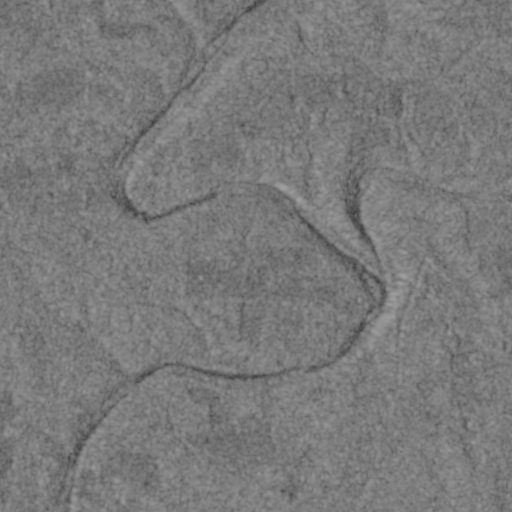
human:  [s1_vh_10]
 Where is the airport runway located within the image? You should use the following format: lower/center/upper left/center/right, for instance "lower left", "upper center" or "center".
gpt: The airport runway is located in the center of the image.
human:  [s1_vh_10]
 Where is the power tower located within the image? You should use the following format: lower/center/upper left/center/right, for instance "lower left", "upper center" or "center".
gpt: There is no power tower in the image.

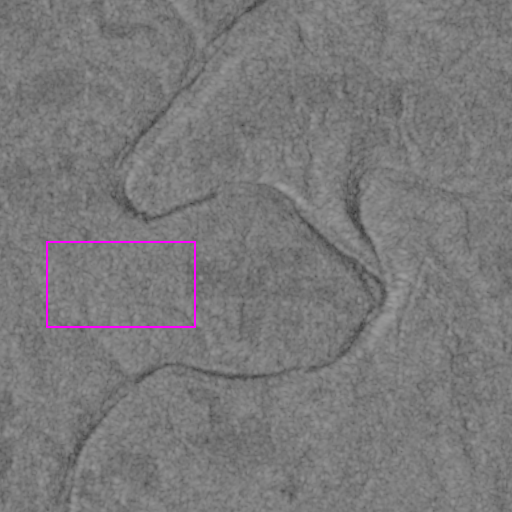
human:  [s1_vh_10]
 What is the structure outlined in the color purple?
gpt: There is no purple outline.
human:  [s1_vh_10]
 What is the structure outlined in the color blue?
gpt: There is no structure outlined in blue.